Question: I'm trying to do a validation to a form which contains a field called "description" .In that
1.description field cannot be empty
2.description field cannot be less than 5 characters
3.description field cannot exceed 60 characters.
For the validation i have done, if i enter 3 character description it shows both the error messages for the field being empty and field has less than 5 characters.(same happens when exceeding character limit)
Like this

how can i show the correct error message when this happens? i want to show only "Description is too short/long" when character limit is less than 5 or more than 60. And "Description is required" error message when no description is included.
This is what i have done
'''
<!-- DESCRIPTION -->
<div class="form-group" ng-class="{ 'has-error' : userForm.username.$invalid && userForm.username.$dirty && submitted || userForm.username.$invalid && userForm.username.$pristine && submitted }">
<label>Description</label>
<input type="text" name="username" class="form-control" ng-model="user.username" ng-minlength="5" ng-maxlength="60" required>
<label><p ng-show="userForm.username.$invalid && userForm.username.$dirty && submitted || (userForm.username.$invalid && userForm.username.$pristine) && submitted " class="help-block "><font color="#009ACD">Description is required.</font></p></label>
<label><font color="white"><p ng-show="userForm.username.$error.minlength && submitted" class="help-block"><font color="#009ACD">Description is too short.</font></p></label>
<label><p ng-show="userForm.username.$error.maxlength && submitted" class="help-block"><font color="#009ACD">Description is too long.</font></p></label>
</div>
<div class="col"style="text-align: center">
<button align="left"class="button button-block button-reset" type="reset" value="Reset" style="display: inline-block;width:100px;text-align:center "
ng-click="submitted=false" padding-top="true">Reset</button>
<button class="button button-block button-positive" style="display: inline-block;width:100px "
ng-click="submitted=true" type="submit" padding-top="true">Submit</button>
</div>
'''
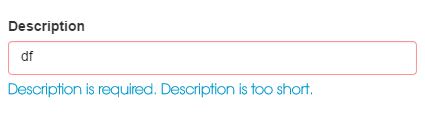
Answer: You are always seeing the "Description is required" message because you are relying on the 'userForm.username.$invalid' property, which will be true if any of the validations fail.
Instead, you should change it to be similar to the others and use the 'userForm.username.$error.required' key.
So your first label then becomes:
'''
<label><p ng-show="userForm.username.$error.required && userForm.username.$dirty && submitted || (userForm.username.$error.required && userForm.username.$pristine) && submitted" class="help-block "><font color="#009ACD">Description is required.</font></p></label>
'''